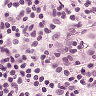
Metastatic tissue present: yes